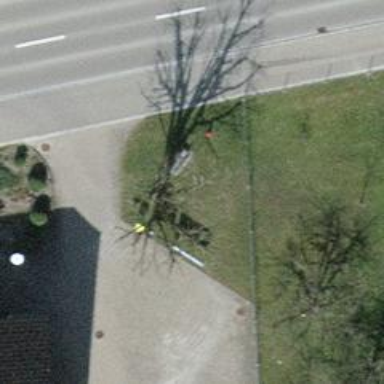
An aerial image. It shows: Post box is visible.